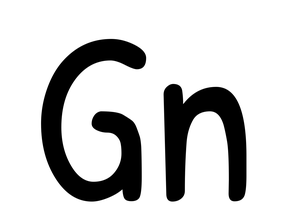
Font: PatrickHand-Regular